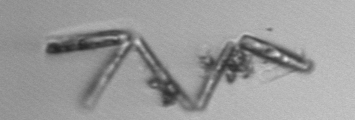
Label: Thalassionema